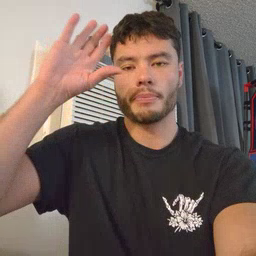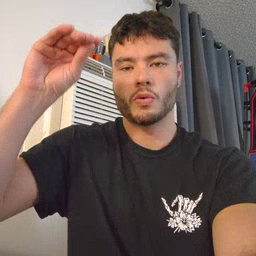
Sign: cowboy